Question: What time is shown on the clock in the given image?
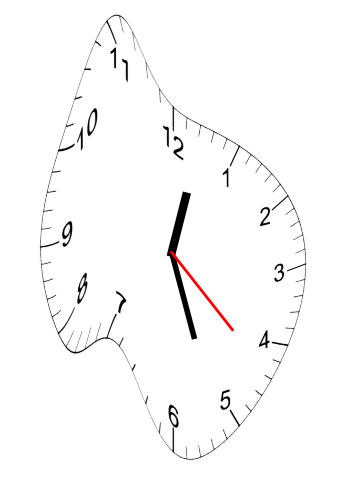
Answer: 12:26:22